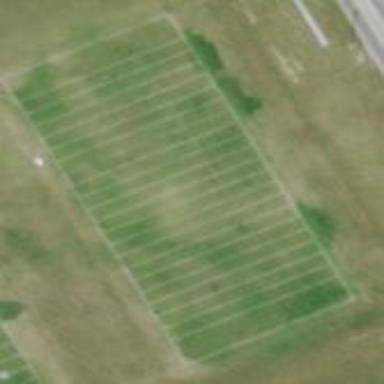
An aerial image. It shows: Pitch for American football.